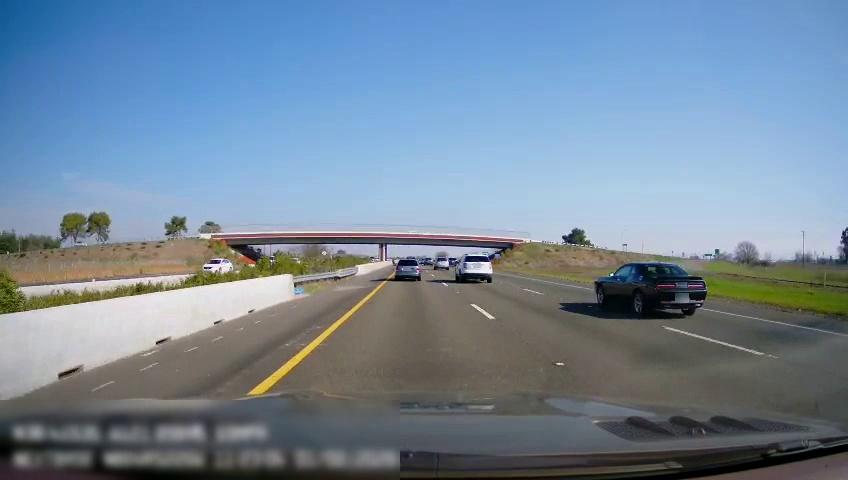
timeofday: Day
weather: Sunny
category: Drivable Space
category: Vehicles | SUV
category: Vehicles | Car
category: Vehicles | Car
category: Vehicles | SUV
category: Vehicles | SUV
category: Lanes | Current Lane
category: Lanes | Current Lane
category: Lanes | Alternate Lane
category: Lanes | Alternate Lane